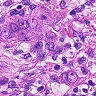
Metastatic tissue present: yes